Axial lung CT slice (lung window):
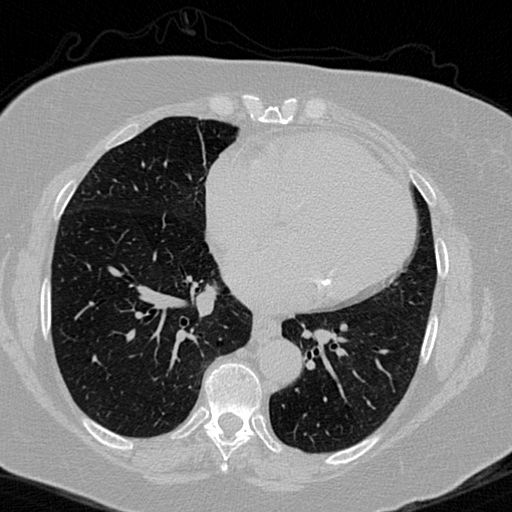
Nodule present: no